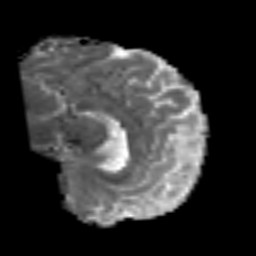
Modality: MD
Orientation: sagittal
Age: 43
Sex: male
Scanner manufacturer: siemens
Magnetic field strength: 3 T
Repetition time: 6.1 s
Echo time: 0.101 s